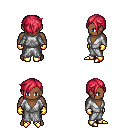
a pixel art fantasy rpg character, male body template, human, dark skin, white robe, metal pants, ruby red pixie cut hairstyle, gold gloves, gold boots, four views (front, back, left, right), 2x2 character sprite sheet, small pixel art, hard edges, no anti-aliasing